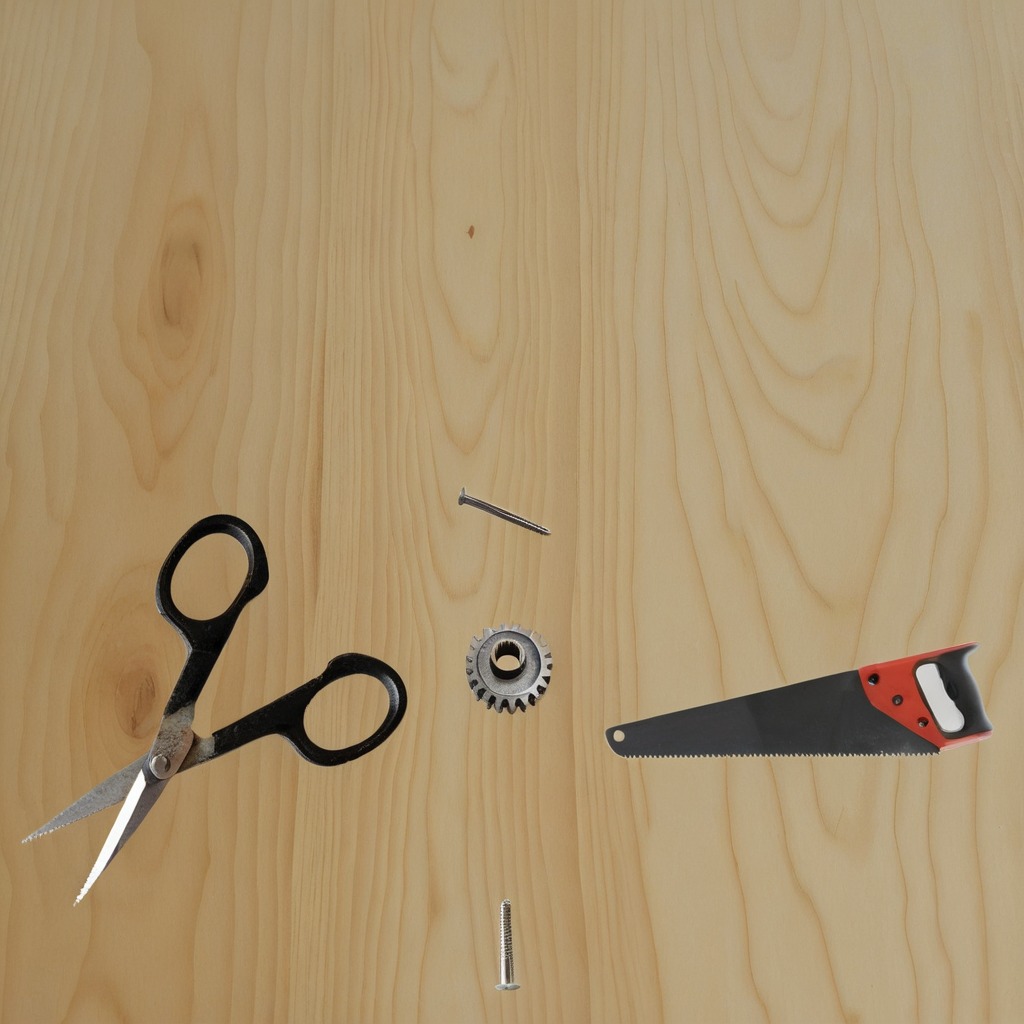
A steel gear with teeth, a metal machine screw, an iron nail, a handheld metal saw, and a pair of scissors are lying on the plywood surface in a paint workshop lit by afternoon window light.